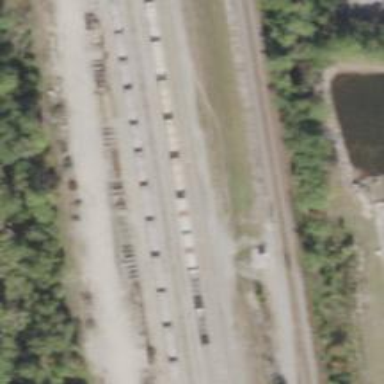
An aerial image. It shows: Railway yard used for storage and manifest purposes.